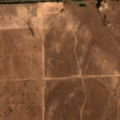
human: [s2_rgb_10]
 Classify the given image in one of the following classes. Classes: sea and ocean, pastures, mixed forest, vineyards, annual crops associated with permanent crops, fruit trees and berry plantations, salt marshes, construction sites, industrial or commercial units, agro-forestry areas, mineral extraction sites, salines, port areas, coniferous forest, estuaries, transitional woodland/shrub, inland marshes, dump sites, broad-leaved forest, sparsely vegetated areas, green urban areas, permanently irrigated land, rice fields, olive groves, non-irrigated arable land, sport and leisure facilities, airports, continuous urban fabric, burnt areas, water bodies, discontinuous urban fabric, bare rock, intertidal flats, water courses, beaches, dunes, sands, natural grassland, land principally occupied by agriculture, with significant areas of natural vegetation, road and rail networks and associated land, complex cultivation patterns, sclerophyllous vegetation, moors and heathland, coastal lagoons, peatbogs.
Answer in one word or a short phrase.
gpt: pastures, broad-leaved forest, natural grassland, water bodies